Question: I have been studying the Android Activity Stack. The book mentions the following:
> Android uses a last-in-first-out collection of all the currently running
activities.
However, when I look at the diagram:

It appears that the first activity to be put on the stack is the first activity to be removed off the Activity stack (hence a FIFO queue rather than a LIFO queue). Any help in understanding this would be appreciated.
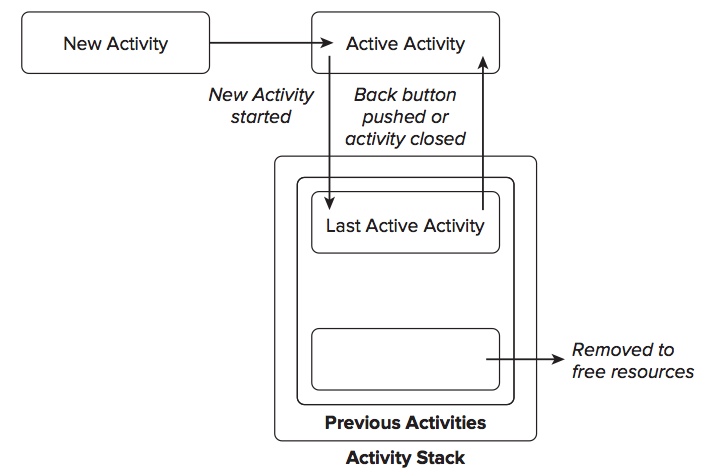
Answer: A notion of 'LIFO' (activity stack) refers only to vertical arrows on the diagram you posted, i.e.
- -
Don't be confused with bottom arrow - there is a completely separate mechanism for handling that by OS which involves <URL> calls.